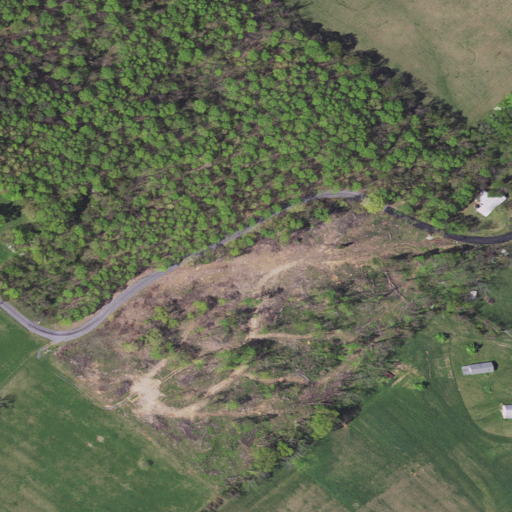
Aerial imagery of ridge(s) in Virginia named Cedar Ridge containing deciduous forest, pasture, grassland, open development, low intensity development, and mixed forest